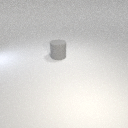
large gray rubber cylinder